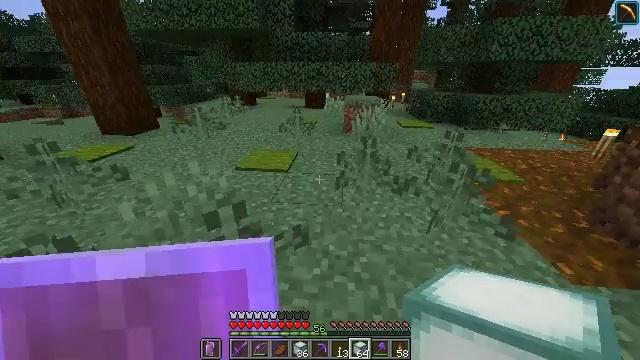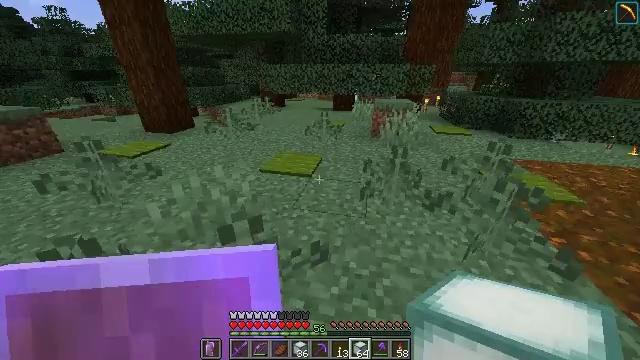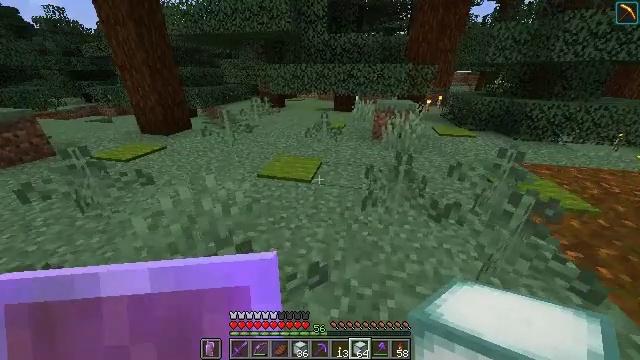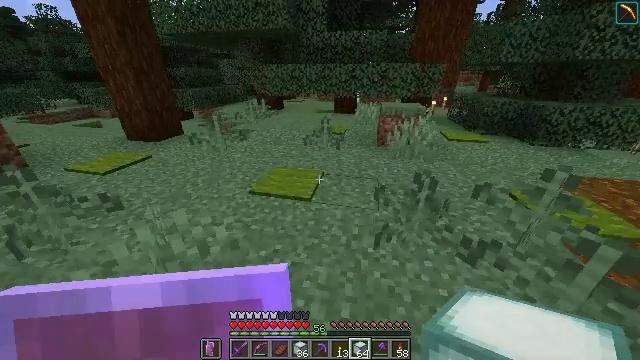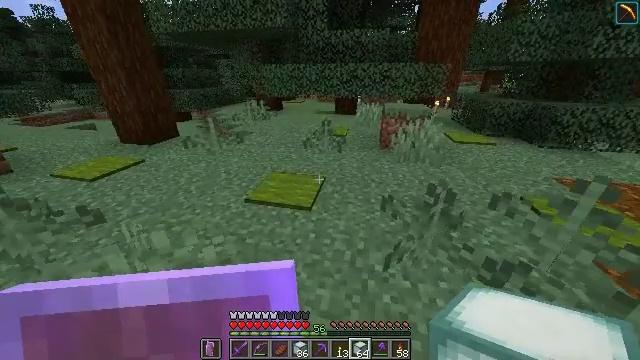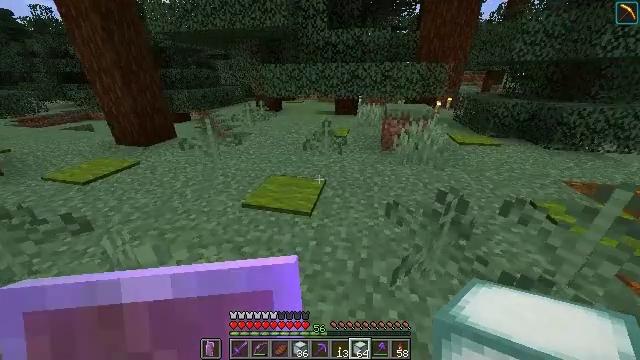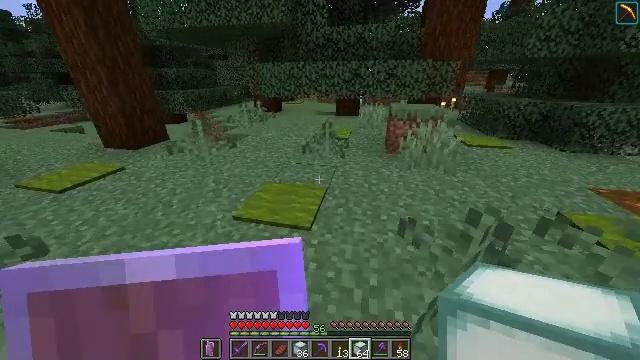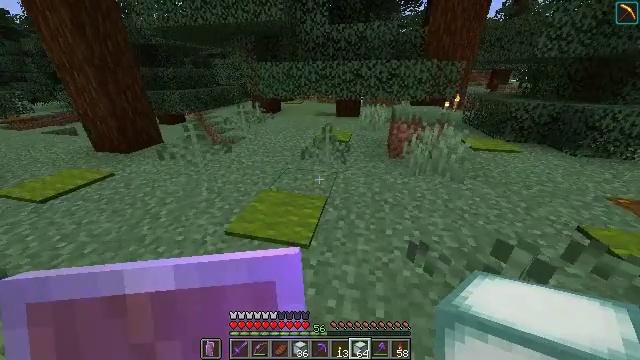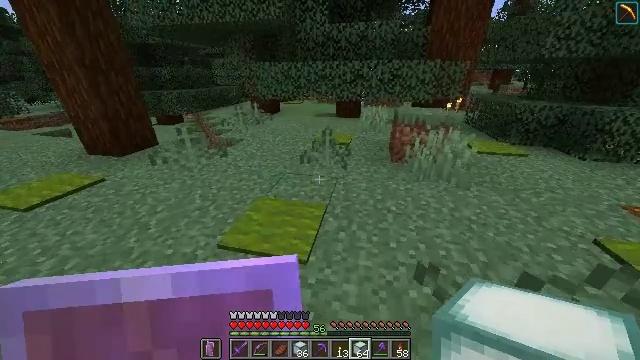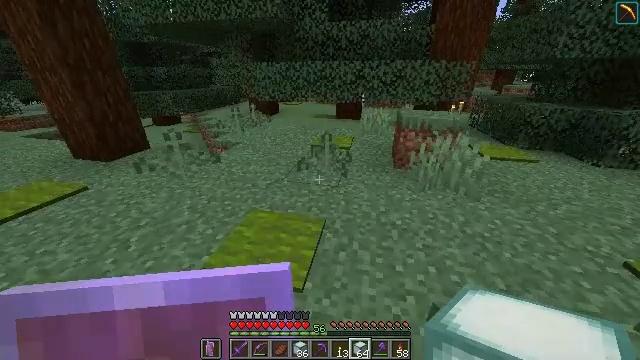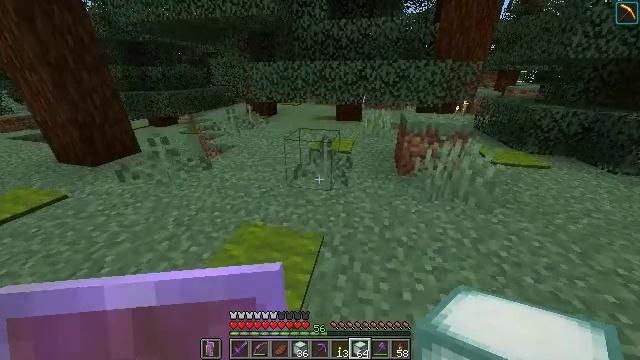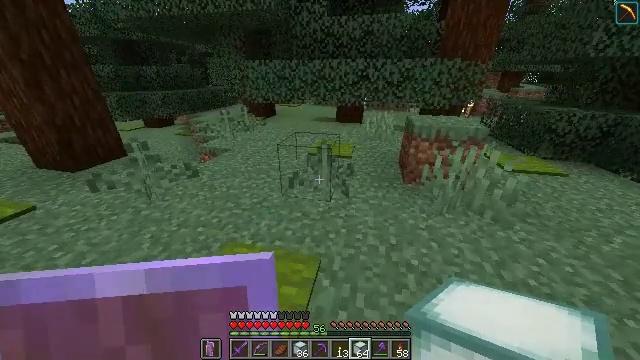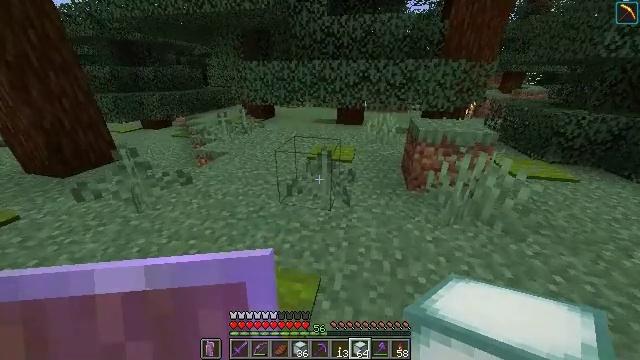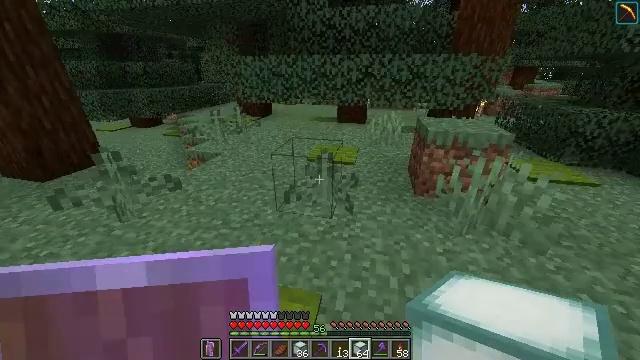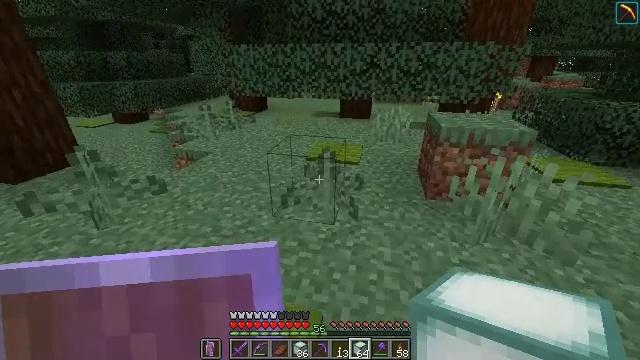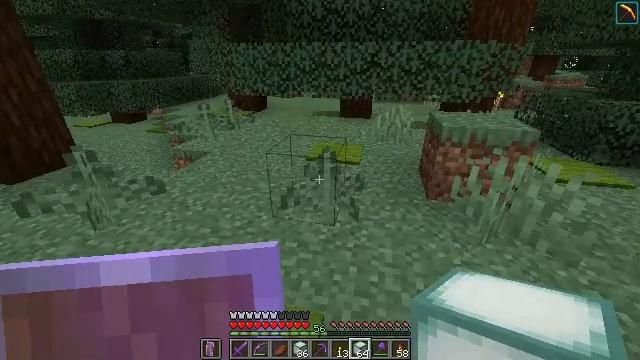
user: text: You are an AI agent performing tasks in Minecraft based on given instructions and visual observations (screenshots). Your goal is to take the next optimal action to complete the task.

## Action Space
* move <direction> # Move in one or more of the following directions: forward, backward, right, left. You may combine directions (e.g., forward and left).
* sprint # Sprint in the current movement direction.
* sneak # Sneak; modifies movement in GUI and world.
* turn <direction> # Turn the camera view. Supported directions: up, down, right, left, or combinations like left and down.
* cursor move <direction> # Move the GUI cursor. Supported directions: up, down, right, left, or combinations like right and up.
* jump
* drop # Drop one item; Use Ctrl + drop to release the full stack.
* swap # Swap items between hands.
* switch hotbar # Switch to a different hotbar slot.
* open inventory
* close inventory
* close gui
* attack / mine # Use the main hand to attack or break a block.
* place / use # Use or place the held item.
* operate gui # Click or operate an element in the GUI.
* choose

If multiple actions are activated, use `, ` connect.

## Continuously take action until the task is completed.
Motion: motion action
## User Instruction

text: Break the green carpet for reuse.
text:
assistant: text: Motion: move forward, turn left
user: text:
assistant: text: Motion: move forward
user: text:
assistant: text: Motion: move forward
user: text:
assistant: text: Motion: move forward
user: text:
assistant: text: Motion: move forward
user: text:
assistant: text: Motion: move forward
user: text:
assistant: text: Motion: move forward
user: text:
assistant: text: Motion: move forward
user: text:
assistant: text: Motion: move forward
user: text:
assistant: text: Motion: move forward
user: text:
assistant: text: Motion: move forward
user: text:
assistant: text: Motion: no_op
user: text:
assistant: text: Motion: no_op
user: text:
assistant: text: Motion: no_op
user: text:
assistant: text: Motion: no_op
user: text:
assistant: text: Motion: no_op
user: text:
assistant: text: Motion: no_op
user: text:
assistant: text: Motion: no_op
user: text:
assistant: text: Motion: no_op
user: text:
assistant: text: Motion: no_op
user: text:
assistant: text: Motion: move forward
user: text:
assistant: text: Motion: move forward
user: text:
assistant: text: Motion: move forward
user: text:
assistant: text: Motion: move forward, turn left
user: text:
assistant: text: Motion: move forward, turn left and down
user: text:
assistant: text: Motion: move forward, turn left
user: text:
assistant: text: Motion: move forward and move right
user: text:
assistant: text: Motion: move forward and move right, turn left
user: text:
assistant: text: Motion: move forward and move right, turn left
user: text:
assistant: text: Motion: move forward and move right, turn left and up